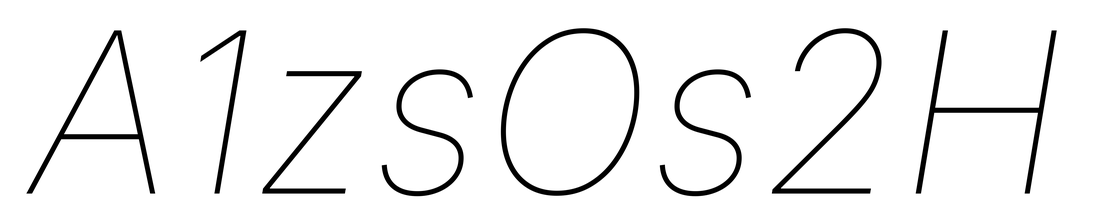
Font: Inter-Italic_Thin_Italic